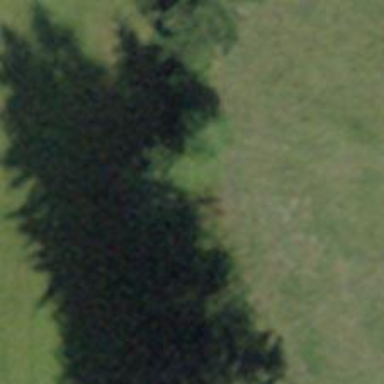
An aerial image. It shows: Row of trees in natural setting.